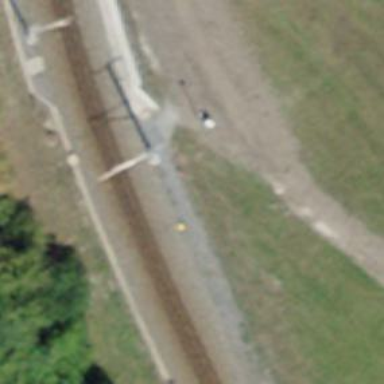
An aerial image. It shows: Catenary mast for power lines.